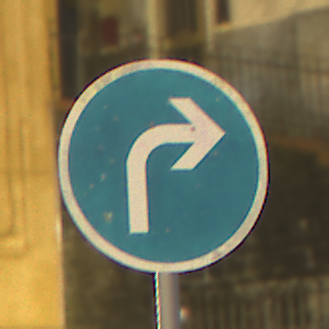
Verkehrszeichen: VorgeschriebeneFahrtrichtungRechts
Umgebung: Outdoor, Urban
Tageszeit: Night
Wetter: PartlyCloudy
Licht: Artificial
Jahreszeit: NotSpecified
Kontrast: HighContrast